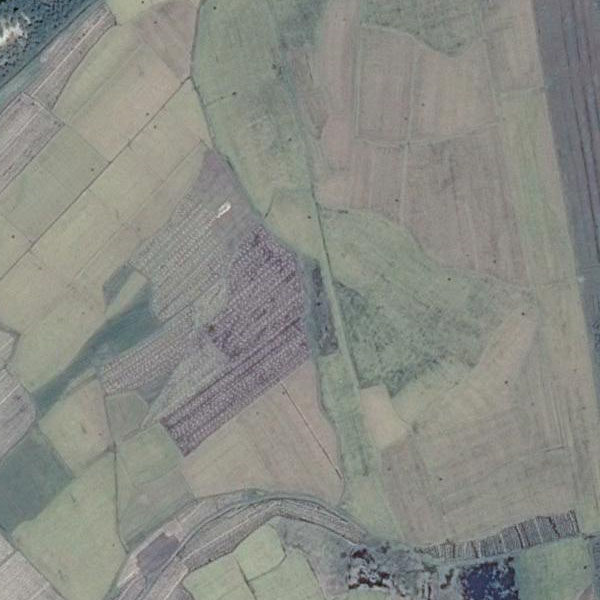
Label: Farmland